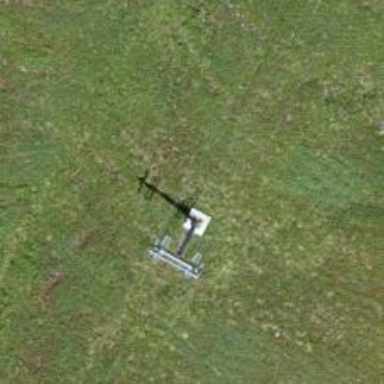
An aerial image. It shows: Pylon for aerialway.